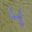
Label: 4